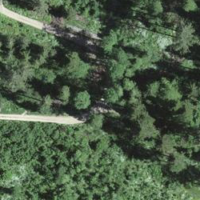
EUNIS habitat code: 44
Species observed at this site:
Cardamine heptaphylla